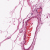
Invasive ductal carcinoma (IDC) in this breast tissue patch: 0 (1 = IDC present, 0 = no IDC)